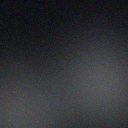
Screen state: off